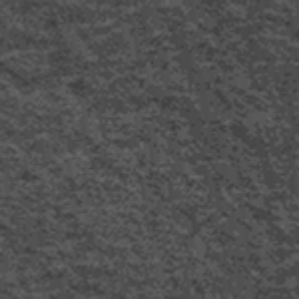
Label: frost